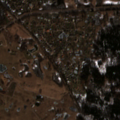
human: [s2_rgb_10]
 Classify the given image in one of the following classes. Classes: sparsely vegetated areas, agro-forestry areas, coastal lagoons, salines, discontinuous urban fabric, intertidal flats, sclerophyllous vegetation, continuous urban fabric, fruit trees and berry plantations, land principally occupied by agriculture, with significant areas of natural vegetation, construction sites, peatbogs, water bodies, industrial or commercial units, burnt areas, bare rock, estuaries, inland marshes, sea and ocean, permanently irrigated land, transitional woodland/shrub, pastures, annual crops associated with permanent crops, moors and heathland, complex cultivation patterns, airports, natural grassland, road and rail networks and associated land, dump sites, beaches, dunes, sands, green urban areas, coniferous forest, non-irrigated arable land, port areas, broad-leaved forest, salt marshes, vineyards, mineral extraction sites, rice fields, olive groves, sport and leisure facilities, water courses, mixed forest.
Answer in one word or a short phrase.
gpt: discontinuous urban fabric, pastures, complex cultivation patterns, land principally occupied by agriculture, with significant areas of natural vegetation, mixed forest